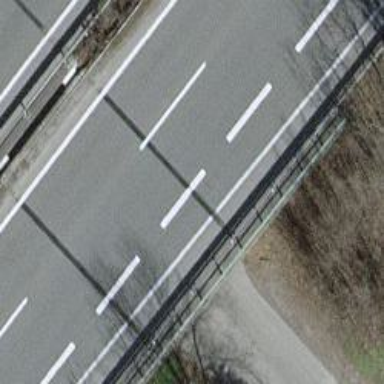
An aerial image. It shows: Asphalt bridge on motorway.